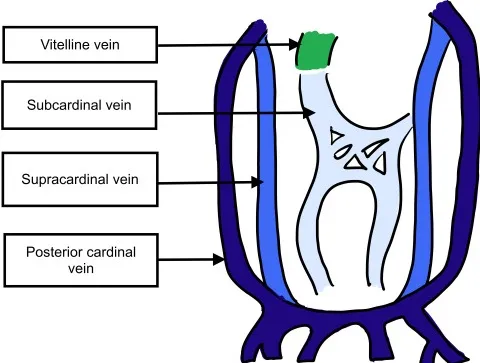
IVC embryogenesis. A) Primitive veins contributing to the development of IVC.
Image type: radiology (x_ray)